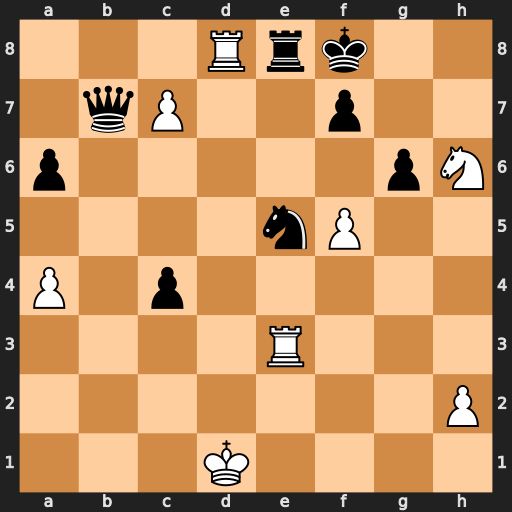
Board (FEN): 3Rrk2/1qP2p2/p5pN/4nP2/P1p5/4R3/7P/3K4
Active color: w
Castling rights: -
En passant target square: -
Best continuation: c8=Q Qxc8 Rxc8 Rxc8 Rxe5